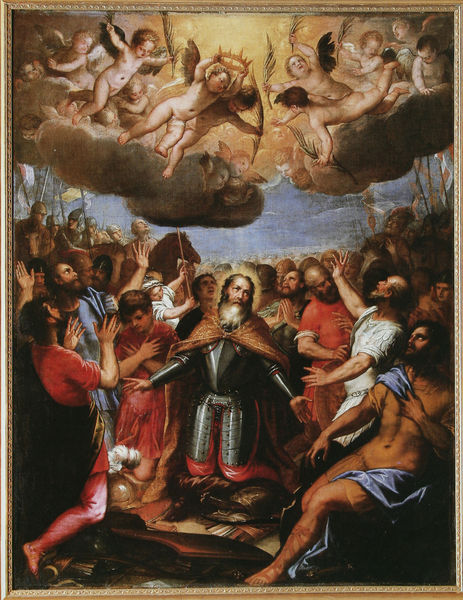
Titel: Martyrium des Hl. Mauritius
Künstler: Hans Rottenhammer
Standort: Freising
Institution: Diözesanmuseum
Schlagwörter: blau, dunkel, feder, flügel, gemälde, hand, himmel, kopf, körper, mann, nackt, schatten, umhang, weiß, wolken, frauen, gelb, grün, menschen, braun, bunt, finger, frisur, grau, haar, hell, köpfe, licht, mitte, männer, orange, ölbild, rot, tuch, wolke, leute, menge, alt, bart, bärte, hemd, arme, blicke, federn, tod, vollbart, hände, zweige, gewand, gold, haare, mantel, tücher, gewänder, kind, pflanzen, krone, fliegen, kinder, pferd, reiter, engel, beine, bein, fahnen, haltung, krieg, schlacht, historienbild, kissen, soldaten, glanz, glatze, palmwedel, nabel, knie, scham, oben, unten, penis, panzer, zweig, uniform, knien, volk, helm, beten, lorbeer, ritter, rüstung, staunen, palmenzweige, palmzweig, palmzweige, heiligenschein, nimbus, jesus, götter, knieend, mittelalter, fall, krieger, erhoben, knieen, krönung, religiös, segen, segnen, blinken, heiliger, lanzen, palmen, büschel, anbeten, erleuchtung, heilig, putten, anbetung, geflügelt, putti, demut, himmelfahrt, kniefall, verkündigung, georg, fromm, mandorla, erstaunen, anflehen, niederknien, kavalier, heerscharen, himmlisch, been, bekehrung, himmlische heerscharen, himmlische scharen, vergeistigung, wolcke, männergesellschaft, bekrönen, himmlische schaaren, rütung, rüstng, palmwedeo, dankesszene, #engel, ritter enggel wolken lanzen krone himmel heiliger